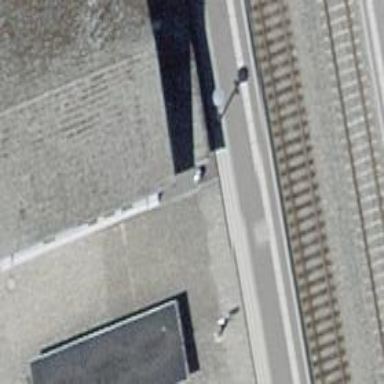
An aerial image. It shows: Set of steps on the road.